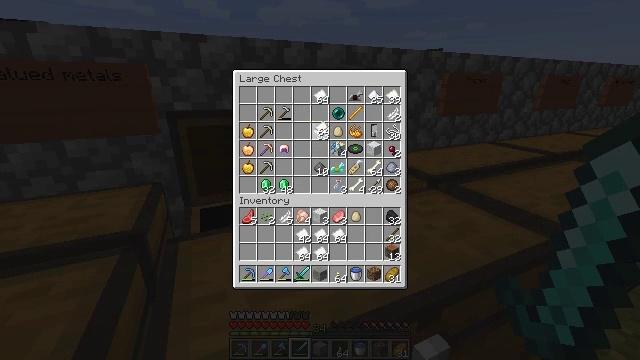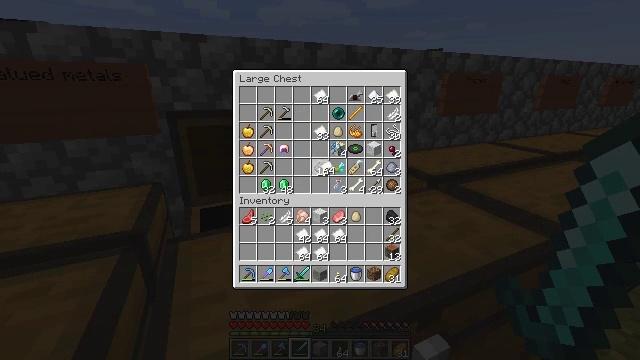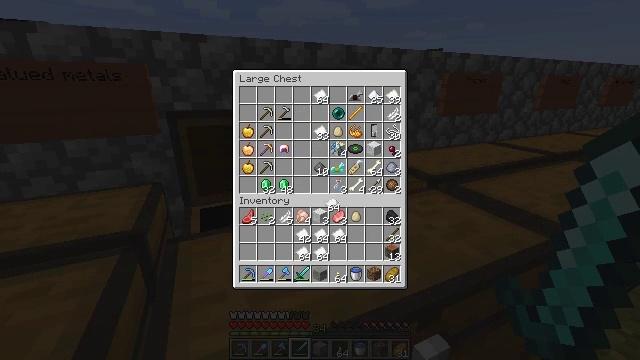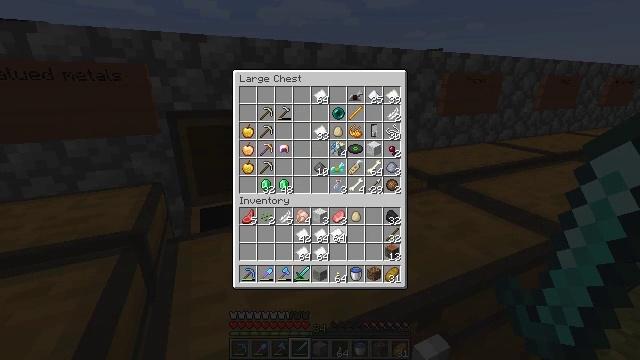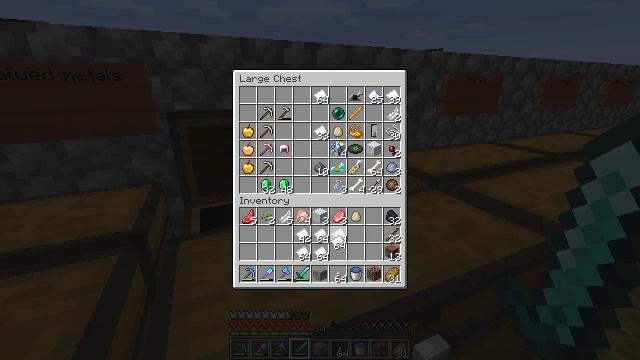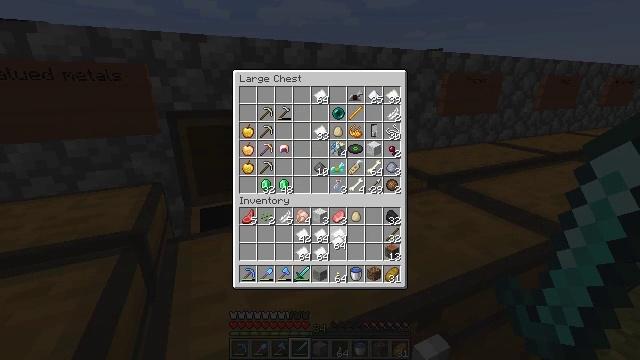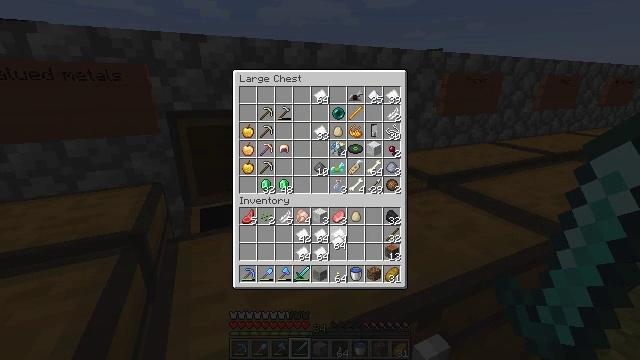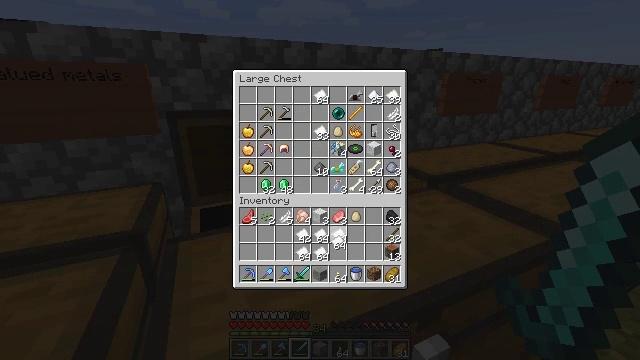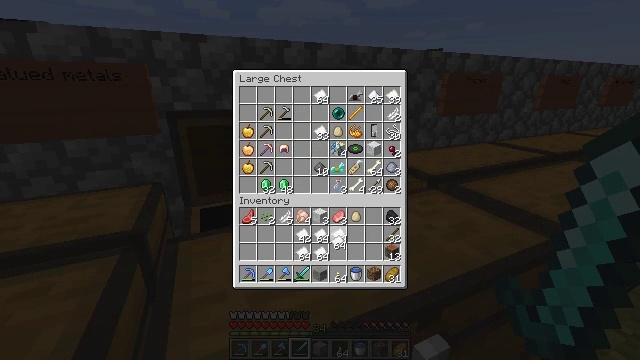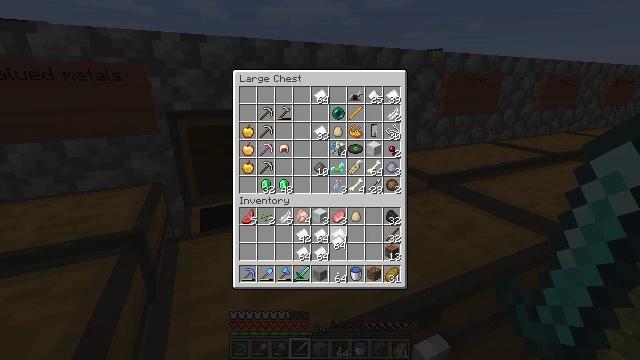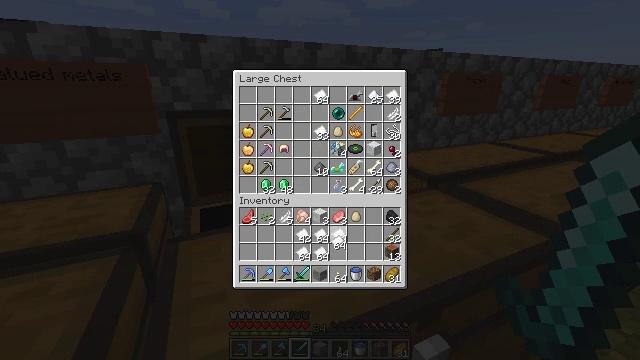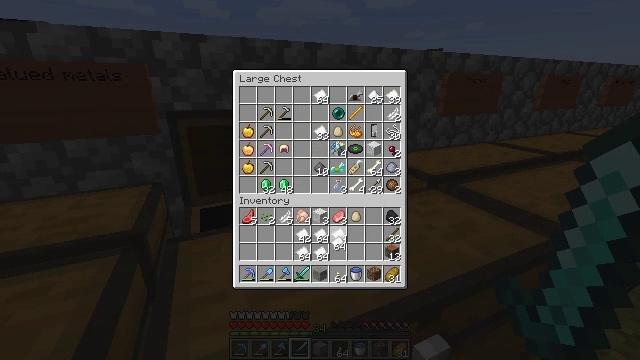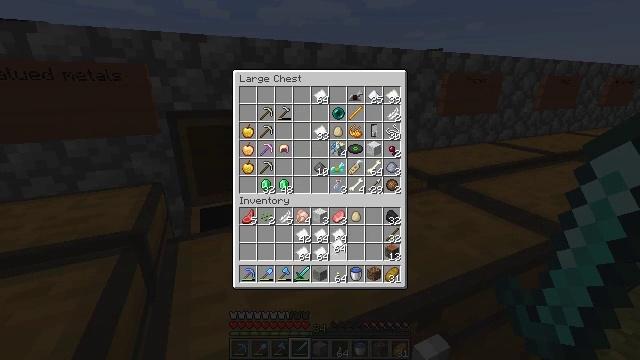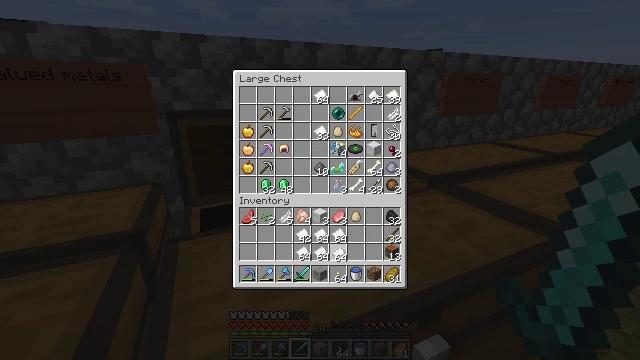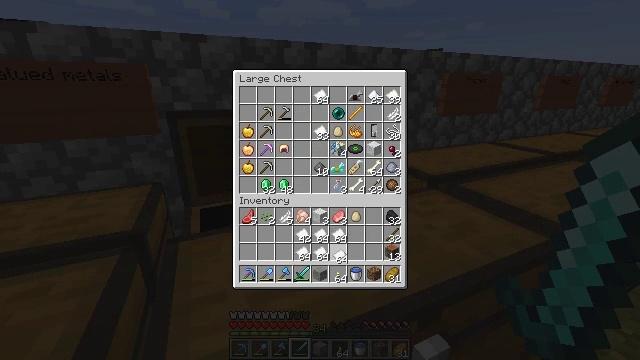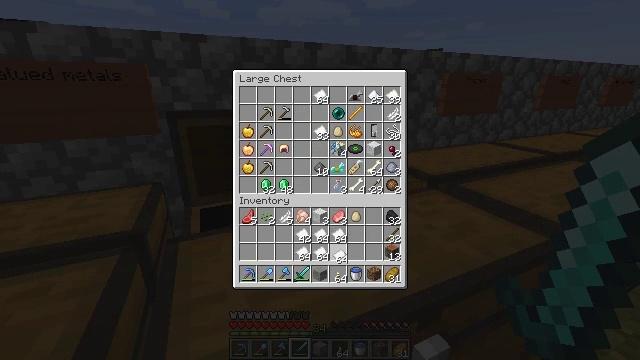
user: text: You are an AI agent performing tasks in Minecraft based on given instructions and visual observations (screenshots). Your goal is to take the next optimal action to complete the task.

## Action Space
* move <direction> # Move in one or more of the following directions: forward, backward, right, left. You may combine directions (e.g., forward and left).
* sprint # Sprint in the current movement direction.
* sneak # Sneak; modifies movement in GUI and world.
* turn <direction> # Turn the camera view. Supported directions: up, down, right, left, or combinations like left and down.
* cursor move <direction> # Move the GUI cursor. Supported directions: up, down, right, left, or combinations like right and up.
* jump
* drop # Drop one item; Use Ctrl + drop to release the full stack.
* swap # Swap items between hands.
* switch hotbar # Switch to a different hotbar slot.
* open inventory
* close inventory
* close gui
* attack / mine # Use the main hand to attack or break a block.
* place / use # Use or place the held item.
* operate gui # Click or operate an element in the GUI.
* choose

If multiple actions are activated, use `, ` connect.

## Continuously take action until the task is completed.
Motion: motion action
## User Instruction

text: Convert melon slices into melon seeds.
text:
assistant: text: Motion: cursor move down
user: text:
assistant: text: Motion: cursor move down
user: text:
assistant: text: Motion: cursor move down
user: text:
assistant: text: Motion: cursor move down
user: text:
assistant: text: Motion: no_op
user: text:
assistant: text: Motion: no_op
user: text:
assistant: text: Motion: operate gui
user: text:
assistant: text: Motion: operate gui
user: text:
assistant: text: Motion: operate gui
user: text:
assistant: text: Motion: operate gui
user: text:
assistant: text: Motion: no_op
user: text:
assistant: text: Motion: no_op
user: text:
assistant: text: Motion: cursor move down
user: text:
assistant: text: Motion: no_op
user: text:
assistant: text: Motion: no_op
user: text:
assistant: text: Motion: operate gui
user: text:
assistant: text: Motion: operate gui
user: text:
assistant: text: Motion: operate gui
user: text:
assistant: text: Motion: no_op
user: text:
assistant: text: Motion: cursor move left and up
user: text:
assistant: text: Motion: cursor move left and up
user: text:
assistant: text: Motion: cursor move left
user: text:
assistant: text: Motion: no_op
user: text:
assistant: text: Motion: cursor move left
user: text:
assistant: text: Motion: no_op
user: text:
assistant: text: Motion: no_op
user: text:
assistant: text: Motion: operate gui
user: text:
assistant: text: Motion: operate gui
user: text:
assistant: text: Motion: operate gui
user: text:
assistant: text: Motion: no_op